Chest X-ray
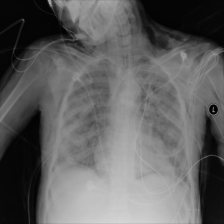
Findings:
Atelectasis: negative
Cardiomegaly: negative
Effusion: negative
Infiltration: negative
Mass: negative
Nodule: negative
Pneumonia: negative
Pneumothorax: negative
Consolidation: negative
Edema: negative
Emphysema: positive
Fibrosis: negative
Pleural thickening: negative
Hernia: negative